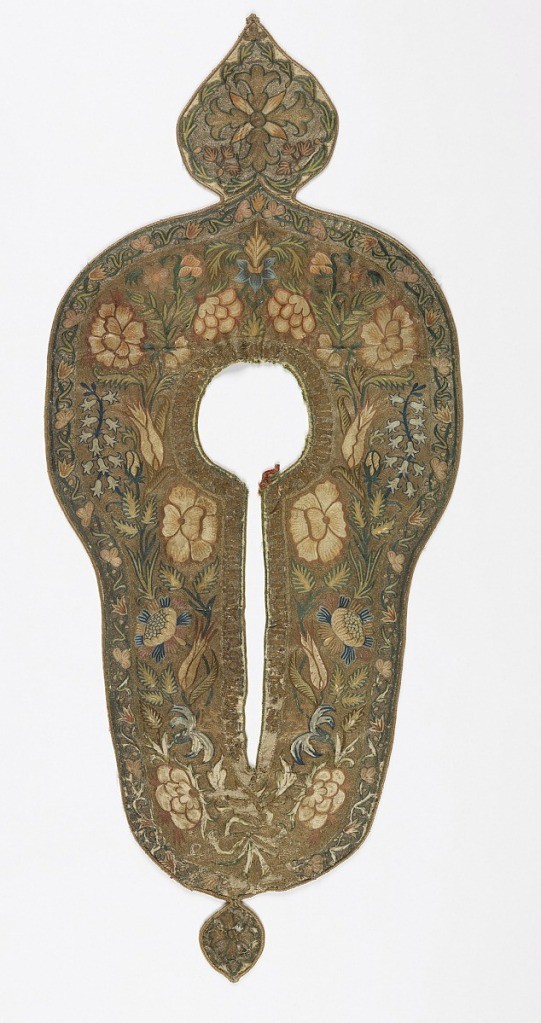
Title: Collar
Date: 18th century
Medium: silk, metallic threads Technique: embroidered
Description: A collar embroidered with metal and colored silk threads showing a stylized lily pattern.